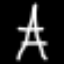
Label: The Eiffel Tower